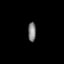
Tissue: lung
Cell type: Endothelial cells
Senescence score: 0.6483
Nuclear area (px): 152
Mean DAPI intensity: 126.48